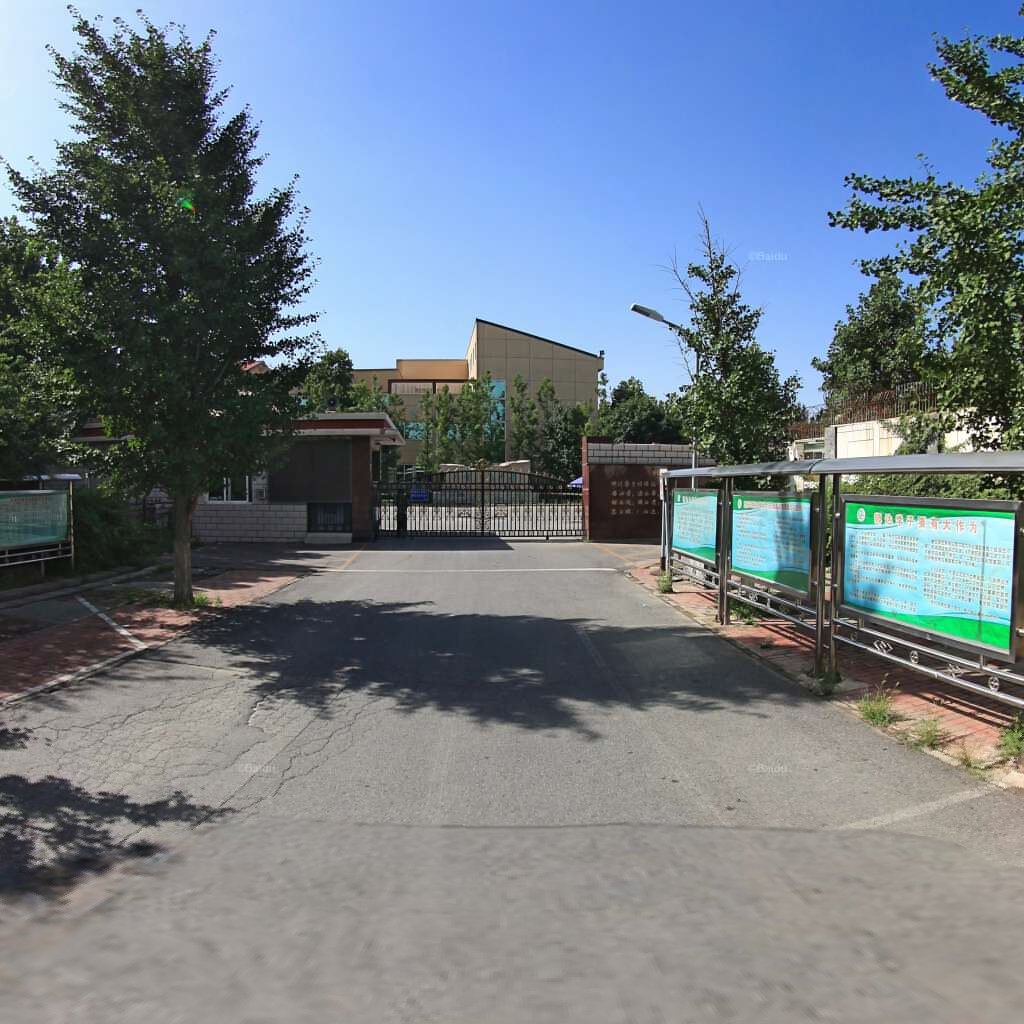
Region: Haidian
Road damage annotations: alligator crack